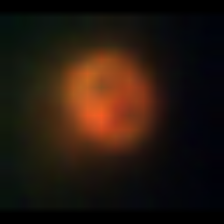
Taxon: NanoPlankton
Group: Other